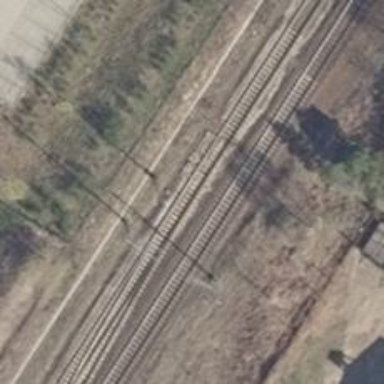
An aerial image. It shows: Railway switch.